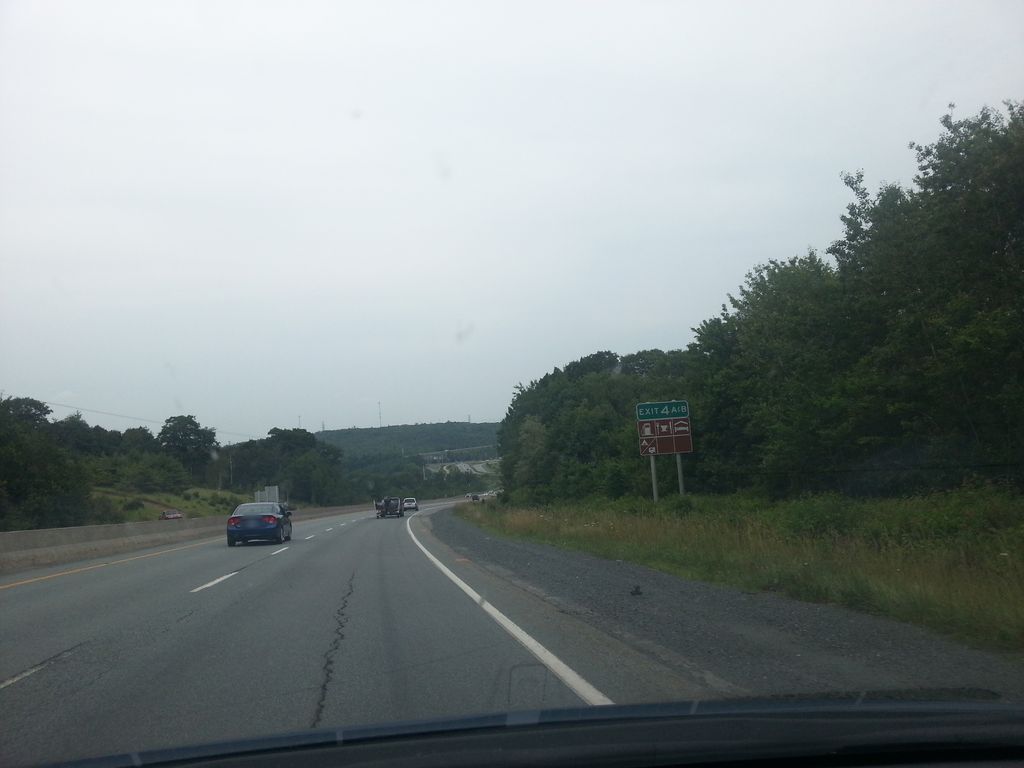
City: halifax